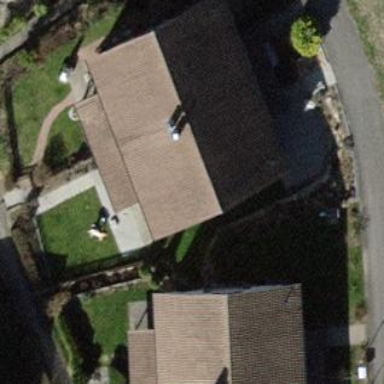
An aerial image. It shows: Semi-detached house with gabled roof.